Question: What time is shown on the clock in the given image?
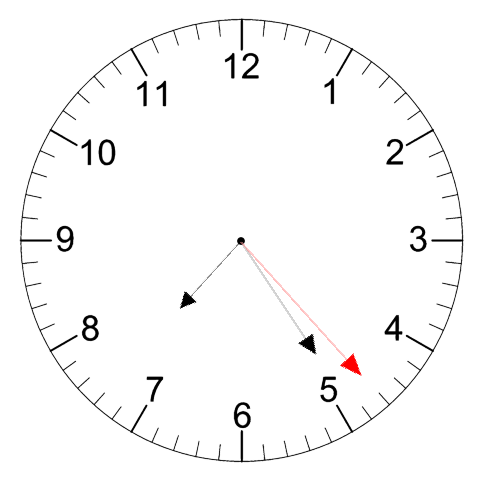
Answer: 07:24:23